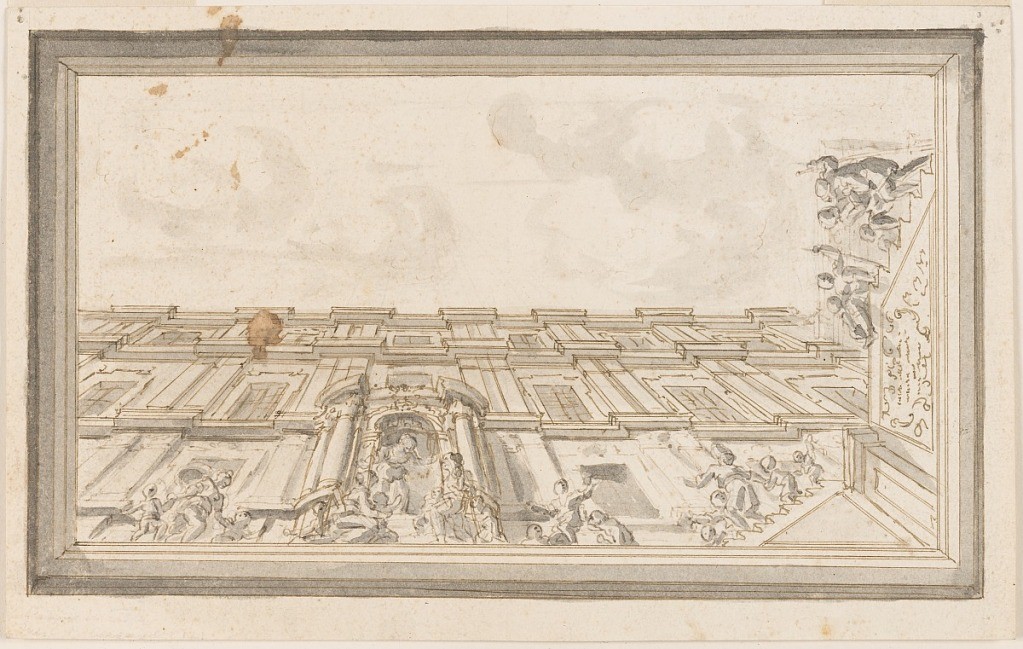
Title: Project for a Painted Ceiling
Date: ca. 1675–99
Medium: Pen and ink, brush and watercolor on paper
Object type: Drawing
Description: Horizontal rectangle. Seen from the door is the façade of a three-story building. A woman standing in the doorway receives children brought by their mothers. At the short side at right are stairs with, among others, two men with sticks, one evidently being aided by another man. An escutcheon with an inscription is in front of the stairs. Framing by plain mouldings.